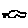
Label: car